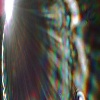
Label: sunburn